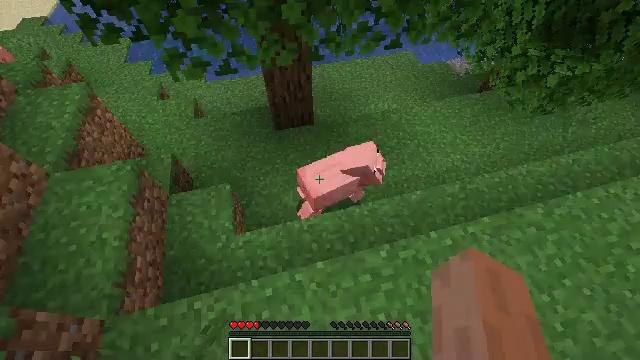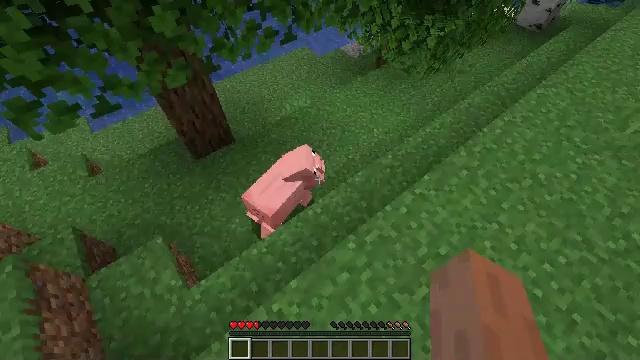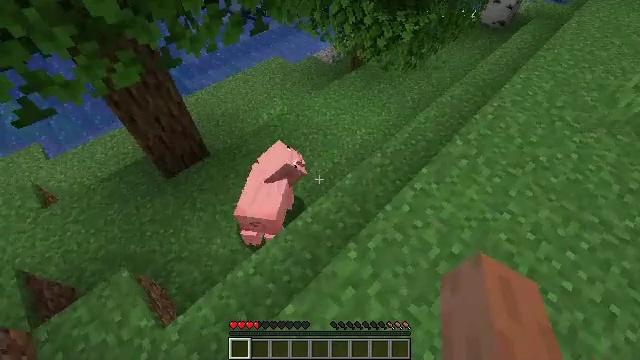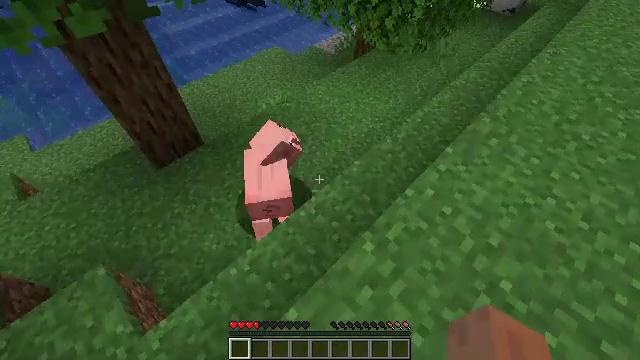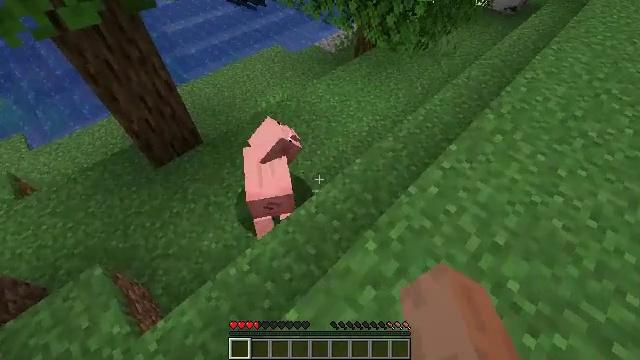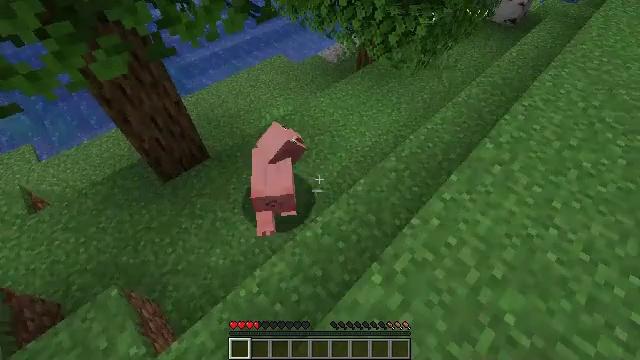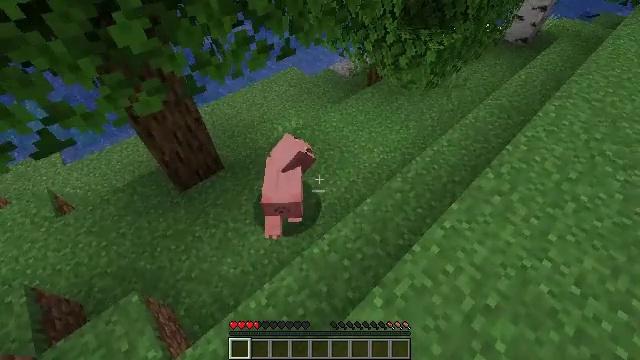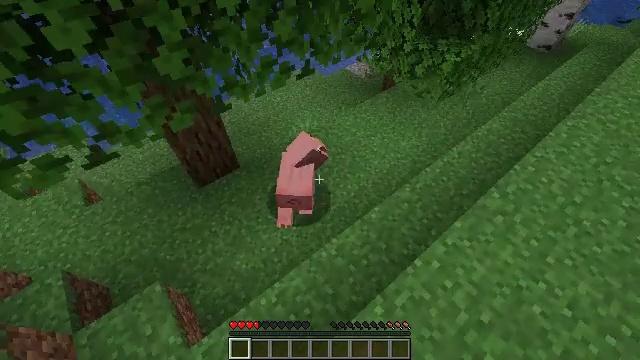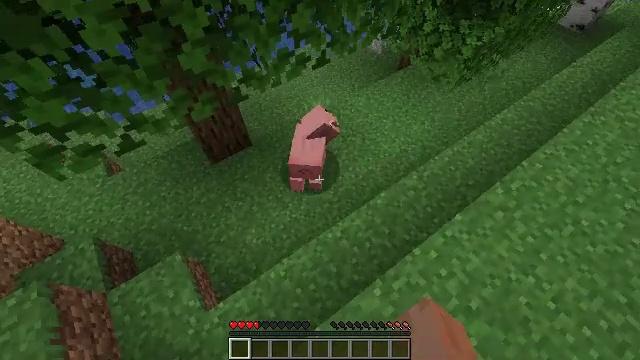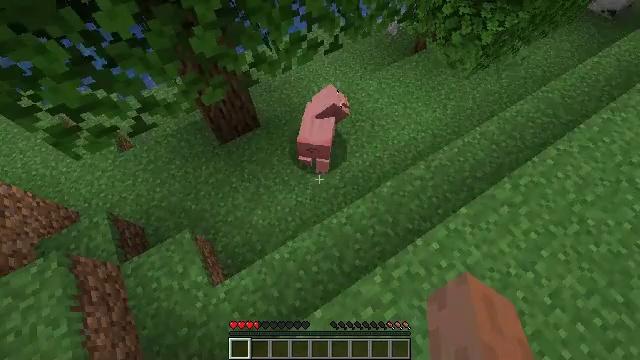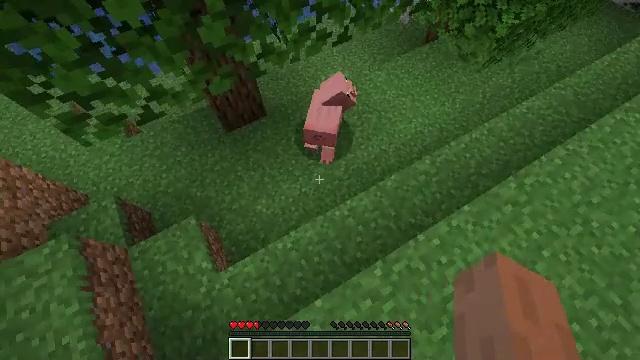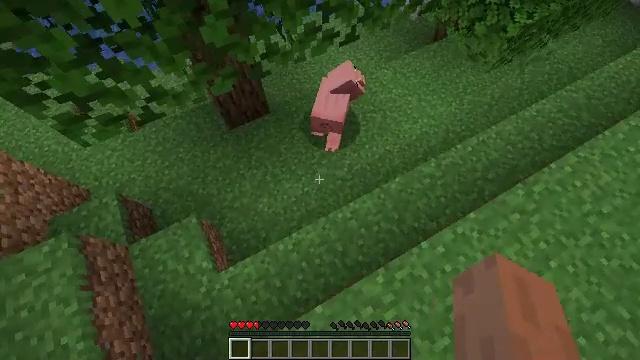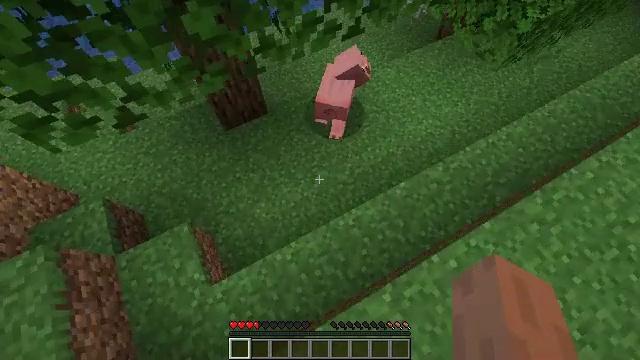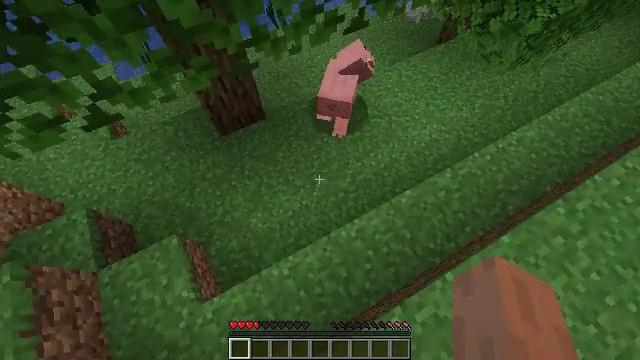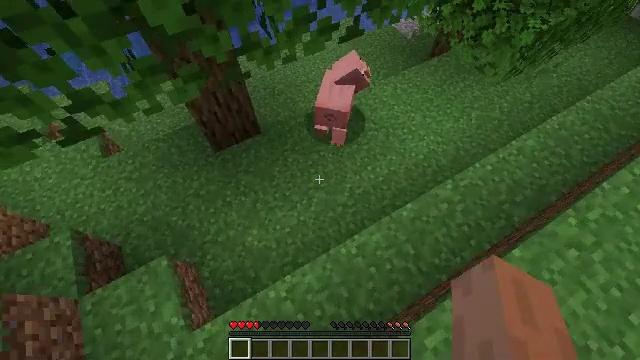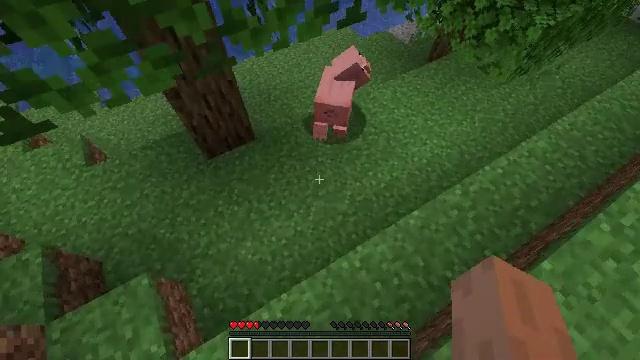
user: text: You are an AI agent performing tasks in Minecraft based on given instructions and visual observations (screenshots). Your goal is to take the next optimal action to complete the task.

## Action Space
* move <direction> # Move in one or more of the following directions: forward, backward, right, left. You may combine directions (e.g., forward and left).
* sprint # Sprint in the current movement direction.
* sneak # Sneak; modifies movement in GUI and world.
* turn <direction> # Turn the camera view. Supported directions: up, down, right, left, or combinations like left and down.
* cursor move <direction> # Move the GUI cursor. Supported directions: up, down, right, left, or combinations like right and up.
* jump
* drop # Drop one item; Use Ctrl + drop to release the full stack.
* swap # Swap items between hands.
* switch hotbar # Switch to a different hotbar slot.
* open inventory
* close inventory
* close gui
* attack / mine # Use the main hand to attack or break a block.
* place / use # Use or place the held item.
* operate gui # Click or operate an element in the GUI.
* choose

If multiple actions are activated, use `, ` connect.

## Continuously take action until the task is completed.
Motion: motion action
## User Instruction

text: Kill mobs.
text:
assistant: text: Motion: turn right and up, jump
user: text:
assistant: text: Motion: turn right and up, jump
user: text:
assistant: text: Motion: attack / mine, jump
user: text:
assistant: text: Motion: attack / mine, jump
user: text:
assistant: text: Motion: attack / mine, jump
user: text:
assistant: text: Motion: turn left and up, jump
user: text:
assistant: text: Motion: turn left and down, jump
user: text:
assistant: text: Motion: move forward, turn left and down, jump
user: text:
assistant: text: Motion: move forward, turn left and down, jump
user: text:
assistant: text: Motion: move forward, turn left and down, jump
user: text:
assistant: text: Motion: move forward, turn left and down, jump
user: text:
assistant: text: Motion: move forward, jump
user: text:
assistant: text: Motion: move forward, turn up, jump
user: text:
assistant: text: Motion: move forward, turn right and up, jump
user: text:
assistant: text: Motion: turn up, jump
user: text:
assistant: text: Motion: jump
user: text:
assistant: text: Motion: jump
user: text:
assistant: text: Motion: move forward
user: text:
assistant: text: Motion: move forward, turn right and up
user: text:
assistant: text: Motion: move forward, turn right and up
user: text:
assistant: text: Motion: move forward, turn right and up
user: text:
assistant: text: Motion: move forward, turn right and up
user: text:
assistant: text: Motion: move forward, turn up
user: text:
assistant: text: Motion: move forward, sprint, turn up
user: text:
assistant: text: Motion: move forward, sprint, turn right and up
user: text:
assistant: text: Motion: move forward, sprint, turn up
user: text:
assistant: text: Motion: move forward, sprint
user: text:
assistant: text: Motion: move forward, sprint
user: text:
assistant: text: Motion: move forward, sprint
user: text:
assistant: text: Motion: move forward, sprint